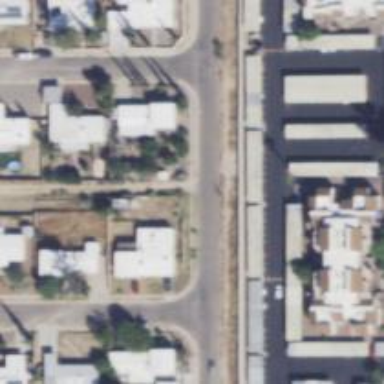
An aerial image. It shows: Alleyway designated as service road.